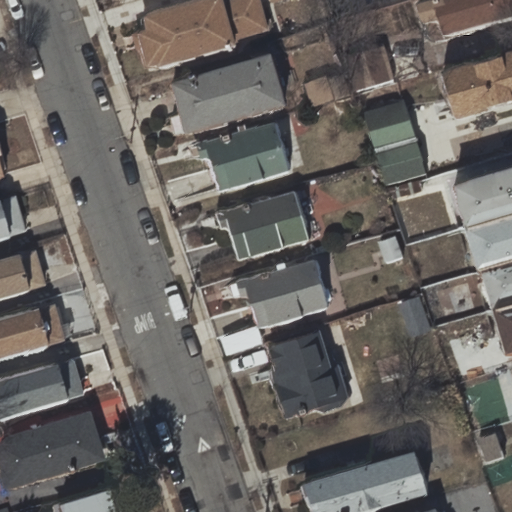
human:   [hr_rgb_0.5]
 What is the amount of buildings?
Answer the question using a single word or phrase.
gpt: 28

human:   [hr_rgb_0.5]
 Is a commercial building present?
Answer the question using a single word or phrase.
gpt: no

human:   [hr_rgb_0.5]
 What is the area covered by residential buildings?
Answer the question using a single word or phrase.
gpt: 2304m2

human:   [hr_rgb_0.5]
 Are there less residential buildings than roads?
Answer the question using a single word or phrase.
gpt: no

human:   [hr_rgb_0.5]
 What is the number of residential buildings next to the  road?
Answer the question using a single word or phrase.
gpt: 28

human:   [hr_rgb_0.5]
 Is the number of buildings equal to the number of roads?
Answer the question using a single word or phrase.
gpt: no

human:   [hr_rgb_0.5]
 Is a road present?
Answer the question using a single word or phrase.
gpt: yes

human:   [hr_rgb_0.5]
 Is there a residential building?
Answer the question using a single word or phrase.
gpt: yes

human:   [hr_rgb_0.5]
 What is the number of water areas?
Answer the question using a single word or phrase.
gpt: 0

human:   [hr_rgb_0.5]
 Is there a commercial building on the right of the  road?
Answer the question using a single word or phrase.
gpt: no

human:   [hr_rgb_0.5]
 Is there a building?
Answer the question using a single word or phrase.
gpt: yes

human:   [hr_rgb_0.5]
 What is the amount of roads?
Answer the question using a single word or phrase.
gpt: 1

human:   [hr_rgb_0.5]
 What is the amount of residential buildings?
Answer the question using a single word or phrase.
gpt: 28

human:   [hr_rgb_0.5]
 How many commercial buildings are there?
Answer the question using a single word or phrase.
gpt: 0

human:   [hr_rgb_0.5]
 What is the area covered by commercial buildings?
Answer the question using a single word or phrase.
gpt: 0m2

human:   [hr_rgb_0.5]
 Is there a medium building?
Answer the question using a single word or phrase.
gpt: yes

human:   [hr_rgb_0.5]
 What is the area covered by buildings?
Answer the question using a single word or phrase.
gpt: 2304m2

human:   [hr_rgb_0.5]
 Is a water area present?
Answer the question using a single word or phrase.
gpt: no

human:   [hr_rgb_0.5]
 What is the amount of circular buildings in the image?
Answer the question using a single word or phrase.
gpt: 0

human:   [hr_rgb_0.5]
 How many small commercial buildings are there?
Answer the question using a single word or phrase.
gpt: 0

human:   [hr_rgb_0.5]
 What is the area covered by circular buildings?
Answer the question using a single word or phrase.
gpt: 0m2

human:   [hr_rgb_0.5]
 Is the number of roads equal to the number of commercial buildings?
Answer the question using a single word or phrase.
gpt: no

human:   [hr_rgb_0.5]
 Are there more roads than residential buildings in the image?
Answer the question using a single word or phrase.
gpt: no

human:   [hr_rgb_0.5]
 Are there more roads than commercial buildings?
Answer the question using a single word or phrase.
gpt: yes

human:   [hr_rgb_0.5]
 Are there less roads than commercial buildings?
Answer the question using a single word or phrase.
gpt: no

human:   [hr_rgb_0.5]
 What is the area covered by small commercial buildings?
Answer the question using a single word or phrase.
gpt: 0m2

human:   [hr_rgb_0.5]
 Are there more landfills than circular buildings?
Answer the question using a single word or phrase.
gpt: no

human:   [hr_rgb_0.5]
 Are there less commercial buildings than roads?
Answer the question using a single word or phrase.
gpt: yes

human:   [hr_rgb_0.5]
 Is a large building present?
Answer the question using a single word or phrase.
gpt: no

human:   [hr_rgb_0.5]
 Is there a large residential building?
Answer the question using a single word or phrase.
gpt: no

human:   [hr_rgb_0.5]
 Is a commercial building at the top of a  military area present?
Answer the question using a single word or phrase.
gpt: no

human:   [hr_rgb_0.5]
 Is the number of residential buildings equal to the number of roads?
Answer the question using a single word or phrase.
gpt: no

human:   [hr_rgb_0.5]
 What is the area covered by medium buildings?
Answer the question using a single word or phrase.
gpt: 1458m2

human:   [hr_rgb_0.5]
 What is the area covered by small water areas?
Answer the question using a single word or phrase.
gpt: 0m2

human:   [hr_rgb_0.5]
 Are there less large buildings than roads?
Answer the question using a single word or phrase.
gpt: yes

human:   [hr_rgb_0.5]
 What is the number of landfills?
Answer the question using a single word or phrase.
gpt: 0

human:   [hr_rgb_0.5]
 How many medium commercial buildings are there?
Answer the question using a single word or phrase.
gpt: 0

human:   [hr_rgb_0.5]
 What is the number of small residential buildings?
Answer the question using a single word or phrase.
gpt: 19

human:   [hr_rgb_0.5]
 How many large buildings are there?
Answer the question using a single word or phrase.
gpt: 0

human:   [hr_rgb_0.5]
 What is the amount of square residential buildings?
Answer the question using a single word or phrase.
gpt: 0

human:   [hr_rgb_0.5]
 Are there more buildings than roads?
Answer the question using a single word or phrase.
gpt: yes

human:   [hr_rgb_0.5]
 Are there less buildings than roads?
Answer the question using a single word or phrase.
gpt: no

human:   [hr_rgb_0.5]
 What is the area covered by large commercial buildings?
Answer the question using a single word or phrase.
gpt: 0m2

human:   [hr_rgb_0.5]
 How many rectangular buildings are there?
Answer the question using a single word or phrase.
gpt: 25

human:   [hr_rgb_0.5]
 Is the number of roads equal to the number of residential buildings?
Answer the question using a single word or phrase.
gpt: no

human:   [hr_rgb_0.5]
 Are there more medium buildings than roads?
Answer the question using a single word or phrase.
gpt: yes

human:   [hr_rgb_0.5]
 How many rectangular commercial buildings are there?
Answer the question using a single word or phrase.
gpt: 0

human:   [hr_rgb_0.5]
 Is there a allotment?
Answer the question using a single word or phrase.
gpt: no

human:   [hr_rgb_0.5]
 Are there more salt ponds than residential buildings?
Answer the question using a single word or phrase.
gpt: no

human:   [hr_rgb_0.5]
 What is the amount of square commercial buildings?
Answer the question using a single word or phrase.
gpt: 0

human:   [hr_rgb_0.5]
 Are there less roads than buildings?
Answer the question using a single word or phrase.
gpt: yes

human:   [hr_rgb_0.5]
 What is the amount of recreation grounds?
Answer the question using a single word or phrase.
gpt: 0

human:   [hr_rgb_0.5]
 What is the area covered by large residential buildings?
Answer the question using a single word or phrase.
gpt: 0m2

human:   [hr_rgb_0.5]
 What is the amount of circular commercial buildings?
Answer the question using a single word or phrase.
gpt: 0

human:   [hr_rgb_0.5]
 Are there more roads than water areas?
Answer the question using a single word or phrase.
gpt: yes

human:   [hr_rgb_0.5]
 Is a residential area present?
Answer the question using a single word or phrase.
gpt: no

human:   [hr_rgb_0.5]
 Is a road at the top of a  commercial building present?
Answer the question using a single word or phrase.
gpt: no

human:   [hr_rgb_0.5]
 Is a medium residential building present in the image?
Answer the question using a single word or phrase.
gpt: yes

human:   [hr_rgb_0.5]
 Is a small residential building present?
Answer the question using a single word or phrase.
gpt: yes

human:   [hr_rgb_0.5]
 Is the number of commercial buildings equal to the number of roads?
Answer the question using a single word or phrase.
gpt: no

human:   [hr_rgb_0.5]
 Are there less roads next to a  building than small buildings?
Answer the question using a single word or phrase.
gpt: yes

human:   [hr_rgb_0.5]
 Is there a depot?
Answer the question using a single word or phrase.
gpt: no

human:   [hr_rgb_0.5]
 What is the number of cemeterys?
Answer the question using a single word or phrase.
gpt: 0

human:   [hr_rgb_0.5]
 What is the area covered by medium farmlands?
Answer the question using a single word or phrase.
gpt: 0m2